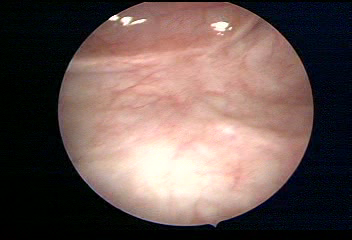
Modality: WLC
Class: Foreign bodies
Subclass: AirBubble
Bladder cancer association: No
Annotated structures: Air bubble